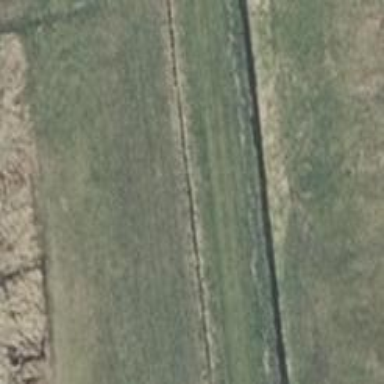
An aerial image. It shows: Track with very rough surface.